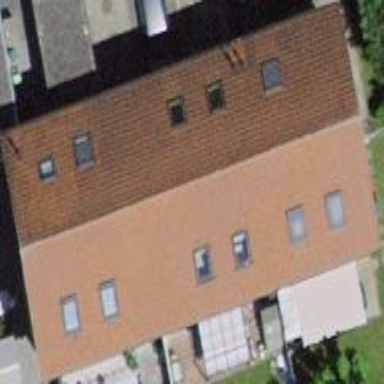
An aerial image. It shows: Terrace-style building with gabled roof.